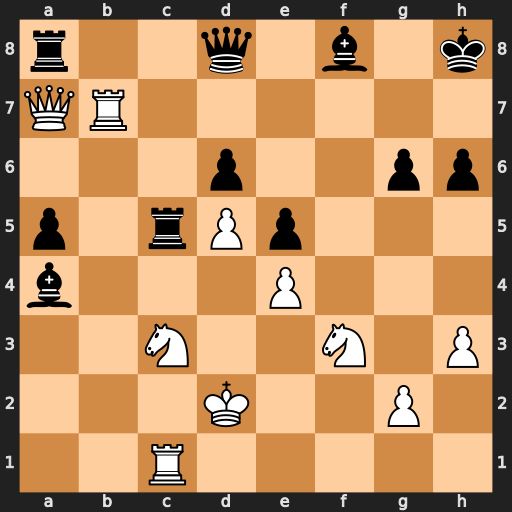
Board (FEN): r2q1b1k/QR6/3p2pp/p1rPp3/b3P3/2N2N1P/3K2P1/2R5
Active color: w
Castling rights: -
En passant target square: -
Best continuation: Rh7+ Kg8 Qf7#